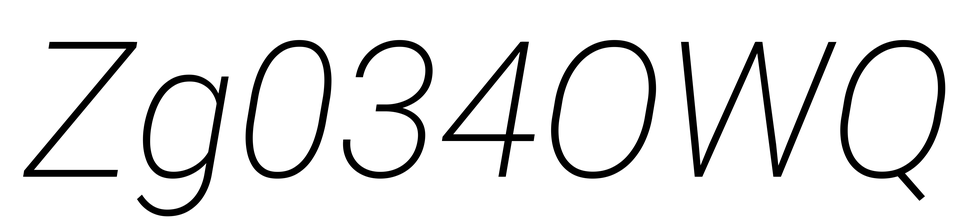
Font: Roboto-Italic_ExtraLight_Italic